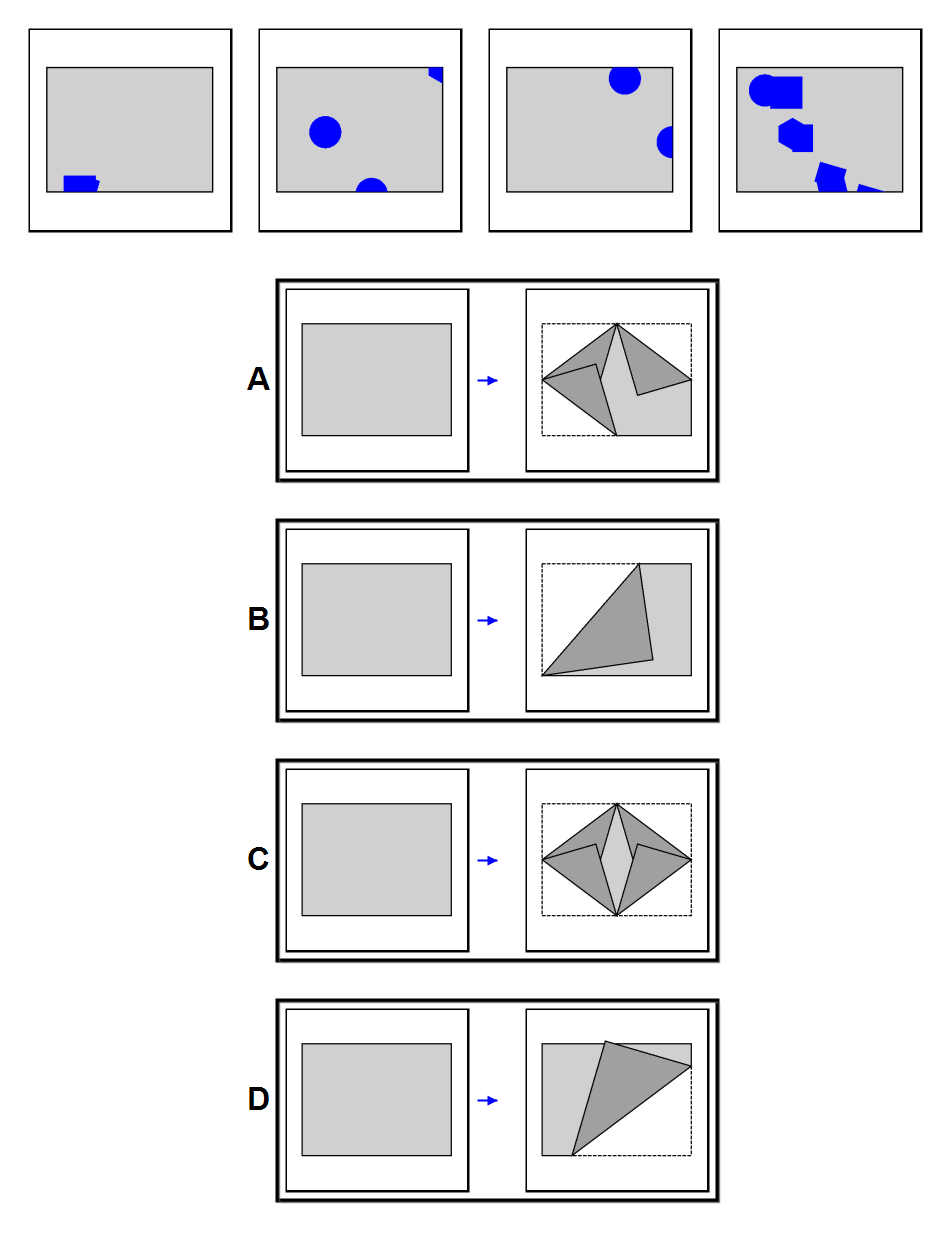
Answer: D